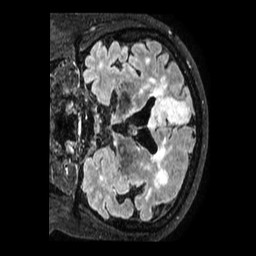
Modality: FLAIR
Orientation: coronal
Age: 58
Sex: male
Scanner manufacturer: philips
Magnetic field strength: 3 T
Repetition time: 4.8 s
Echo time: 0.34 s